Question: I have 2 scrollviews, the smaller scrollview needs to scroll a little bit slower (and stop on the next "page) than the larger scrollview. So basically, scrolling the larger scrollview scrolls the smaller scrollview, but at a slower pace than the larger scrollview. (confusing I know).
So scrollView1 (the larger) and scrollView2, the smaller: As you swipe scrollView1, scrollView2 is also scrolling but slower. Both having Paging enabled and their contentSizes have already been set based on scrollView2's content.
I am just having trouble calculating the offset between the 2 so they scroll perfectly.

'''
- (void)scrollViewDidScroll:(UIScrollView *)scrollView
{
if ( scrollView == scrollView1 )
{
CGFloat xOffset = (scrollView2.contentSize.width * scrollView1.contentSize.width); // the issue
[scrollView2 scrollRectToVisible:CGRectMake(xOffset, 0, scrollView2.frame.size.width, scrollView2.frame.size.height) animated:YES];
}
}
'''
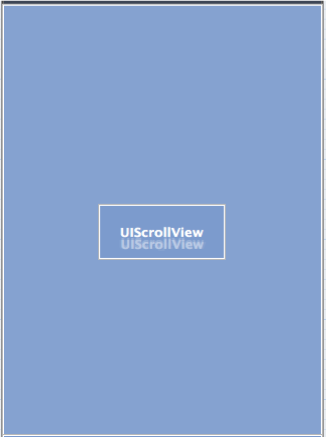
Answer: Try replacing those two lines with:
'''
float xOffset = scrollView1.contentOffset.x * (scrollView2.frame.size.width / scrollView1.frame.size.width);
[scrollView2 setContentOffSet:CGPointMake(xOffset,0) animated:YES];
'''
This will take the offset of scrollView1, divide it by the difference in frame sizes between the two views, and set scrollView2's contentOffset to that value (which is better than scrolling rect to visible).